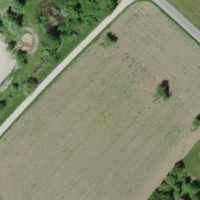
EUNIS habitat code: 52
Species observed at this site:
Dipsacus fullonum